Aerial crown-view tile of a tropical tree (Barro Colorado Island, Panama), acquired 20250512:
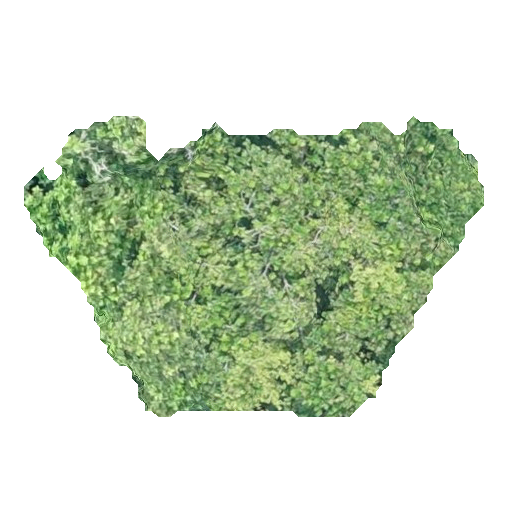
Species: Anacardium excelsum
GBIF accepted scientific name: Anacardium excelsum
Crown area: 144.757 m²